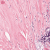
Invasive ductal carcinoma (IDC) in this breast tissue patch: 1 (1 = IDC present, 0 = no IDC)